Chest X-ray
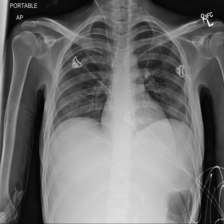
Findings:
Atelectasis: negative
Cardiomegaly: negative
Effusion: negative
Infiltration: negative
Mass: negative
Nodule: negative
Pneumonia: negative
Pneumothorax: negative
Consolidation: negative
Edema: negative
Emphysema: negative
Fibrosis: negative
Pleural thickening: negative
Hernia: negative